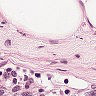
Metastatic tissue present: no